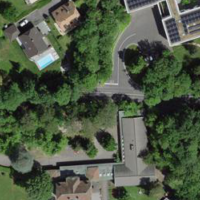
EUNIS habitat code: 55
Species observed at this site:
Geranium sanguineum